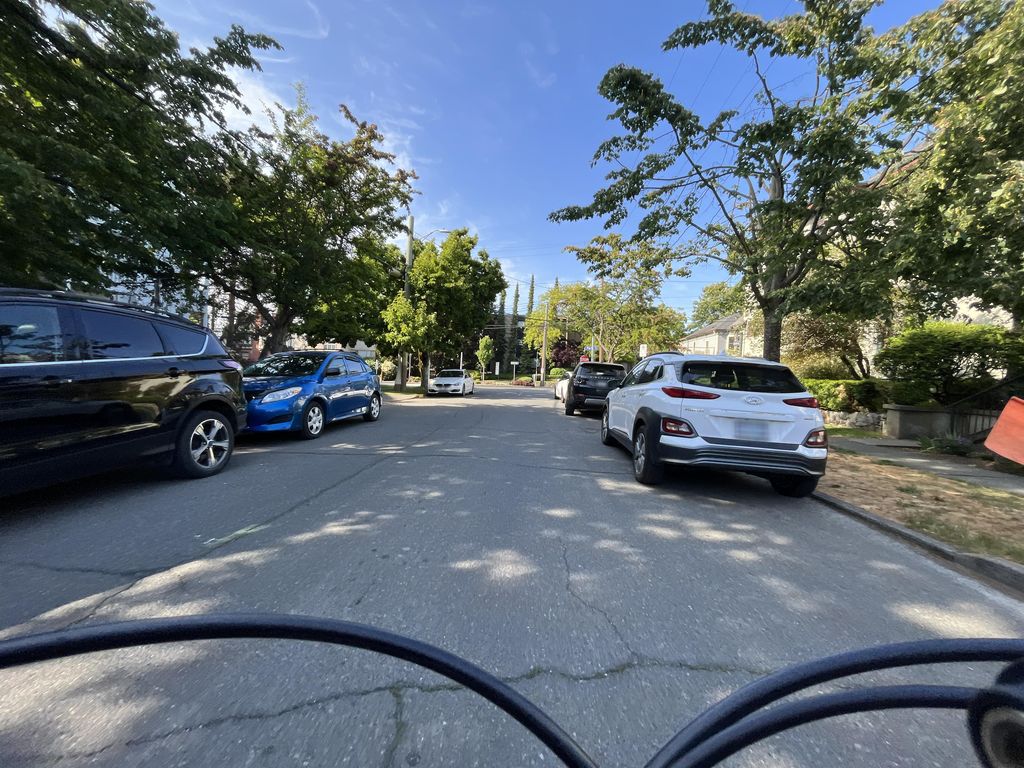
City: victoria